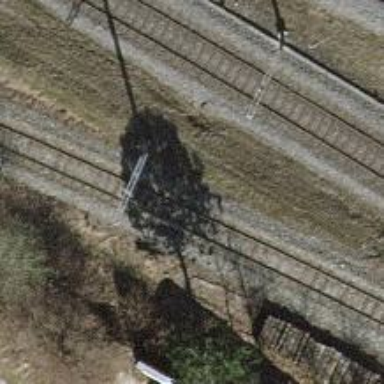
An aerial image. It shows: Narrow-gauge railway with single track. The railway is electrified with contact line.